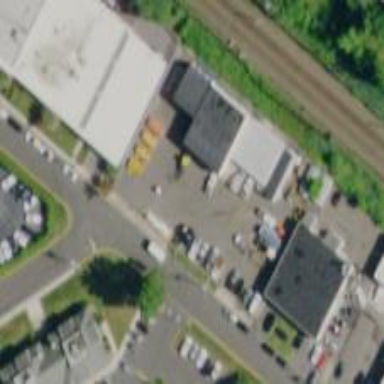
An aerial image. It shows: Depot enclosed by chain link fence.